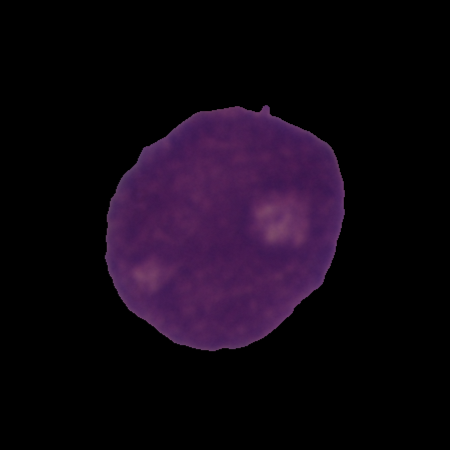
Label: cancer